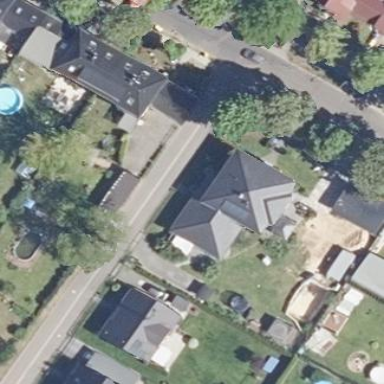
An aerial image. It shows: Detached building with pyramidal roof shape.